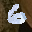
Label: 6